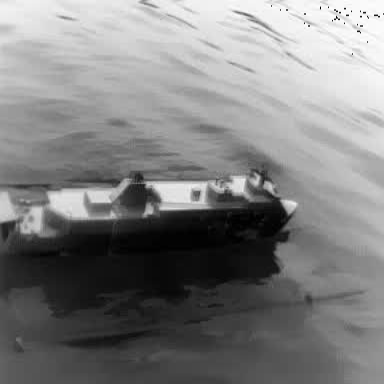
There is a container_ship in the infrared image.